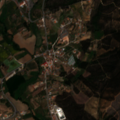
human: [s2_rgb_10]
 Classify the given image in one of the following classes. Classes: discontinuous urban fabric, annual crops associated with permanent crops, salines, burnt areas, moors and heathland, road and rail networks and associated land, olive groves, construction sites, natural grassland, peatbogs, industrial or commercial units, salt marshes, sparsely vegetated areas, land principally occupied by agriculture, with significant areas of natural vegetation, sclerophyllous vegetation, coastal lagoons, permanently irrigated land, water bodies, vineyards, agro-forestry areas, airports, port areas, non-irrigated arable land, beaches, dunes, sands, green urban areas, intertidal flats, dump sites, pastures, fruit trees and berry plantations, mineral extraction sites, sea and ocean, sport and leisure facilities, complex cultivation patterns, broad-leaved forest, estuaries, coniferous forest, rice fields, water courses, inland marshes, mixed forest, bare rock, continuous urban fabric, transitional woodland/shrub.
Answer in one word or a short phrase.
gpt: discontinuous urban fabric, annual crops associated with permanent crops, complex cultivation patterns, broad-leaved forest, transitional woodland/shrub